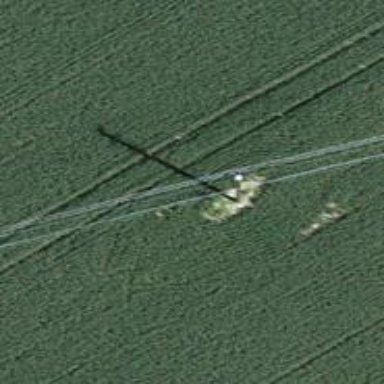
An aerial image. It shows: Power pole.